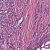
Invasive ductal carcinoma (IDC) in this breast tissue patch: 1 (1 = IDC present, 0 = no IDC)